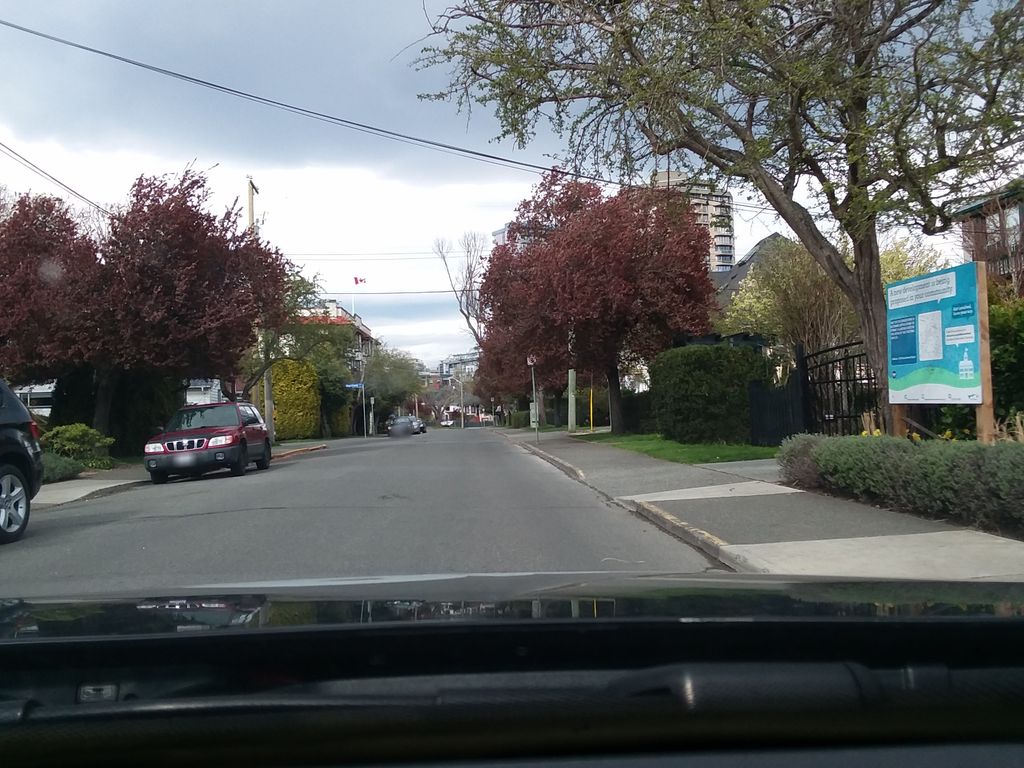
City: victoria